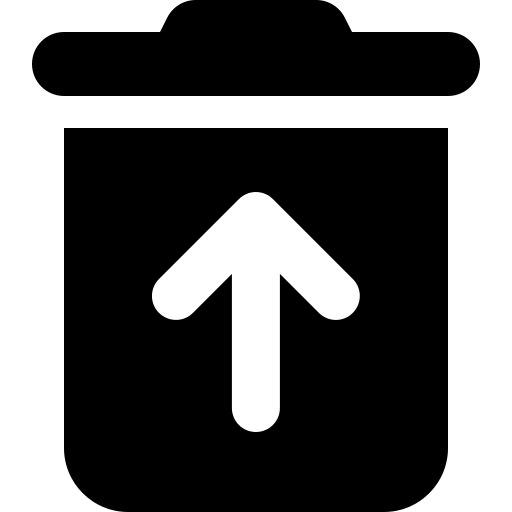
Tags: icon, FontAwesome, fa-icon, solid, trash, can, arrow, up